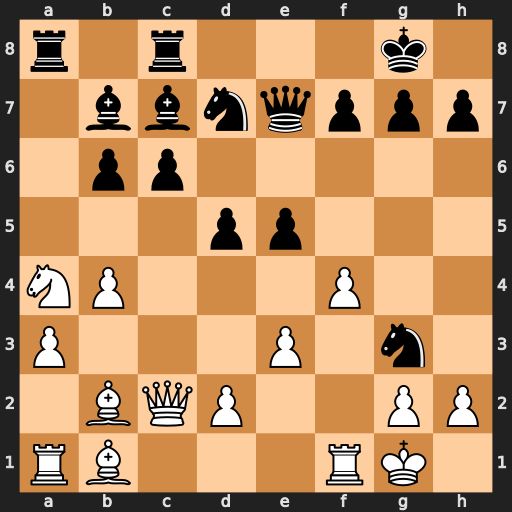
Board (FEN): r1r3k1/1bbnqppp/1pp5/3pp3/NP3P2/P3P1n1/1BQP2PP/RB3RK1
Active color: w
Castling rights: -
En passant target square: -
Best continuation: Qxh7+ Kf8 Qh8#